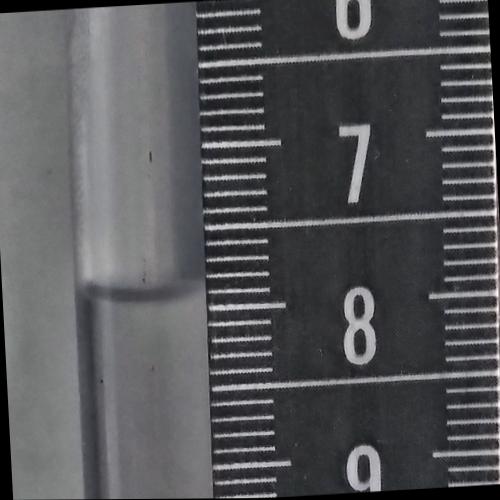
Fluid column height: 7.9 cm